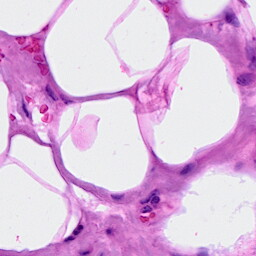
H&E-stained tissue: Breast